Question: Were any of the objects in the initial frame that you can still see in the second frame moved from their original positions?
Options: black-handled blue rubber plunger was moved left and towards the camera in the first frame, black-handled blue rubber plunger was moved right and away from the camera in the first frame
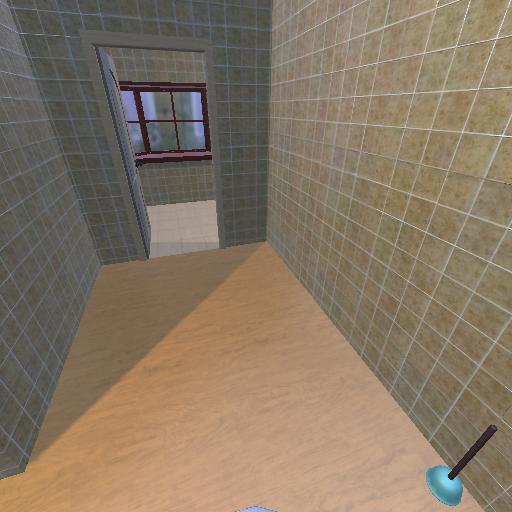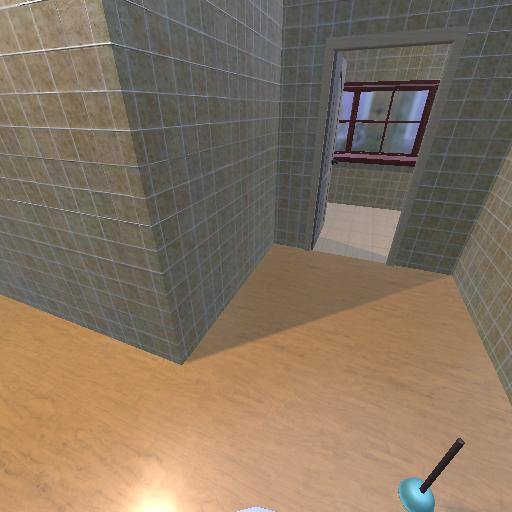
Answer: black-handled blue rubber plunger was moved left and towards the camera in the first frame